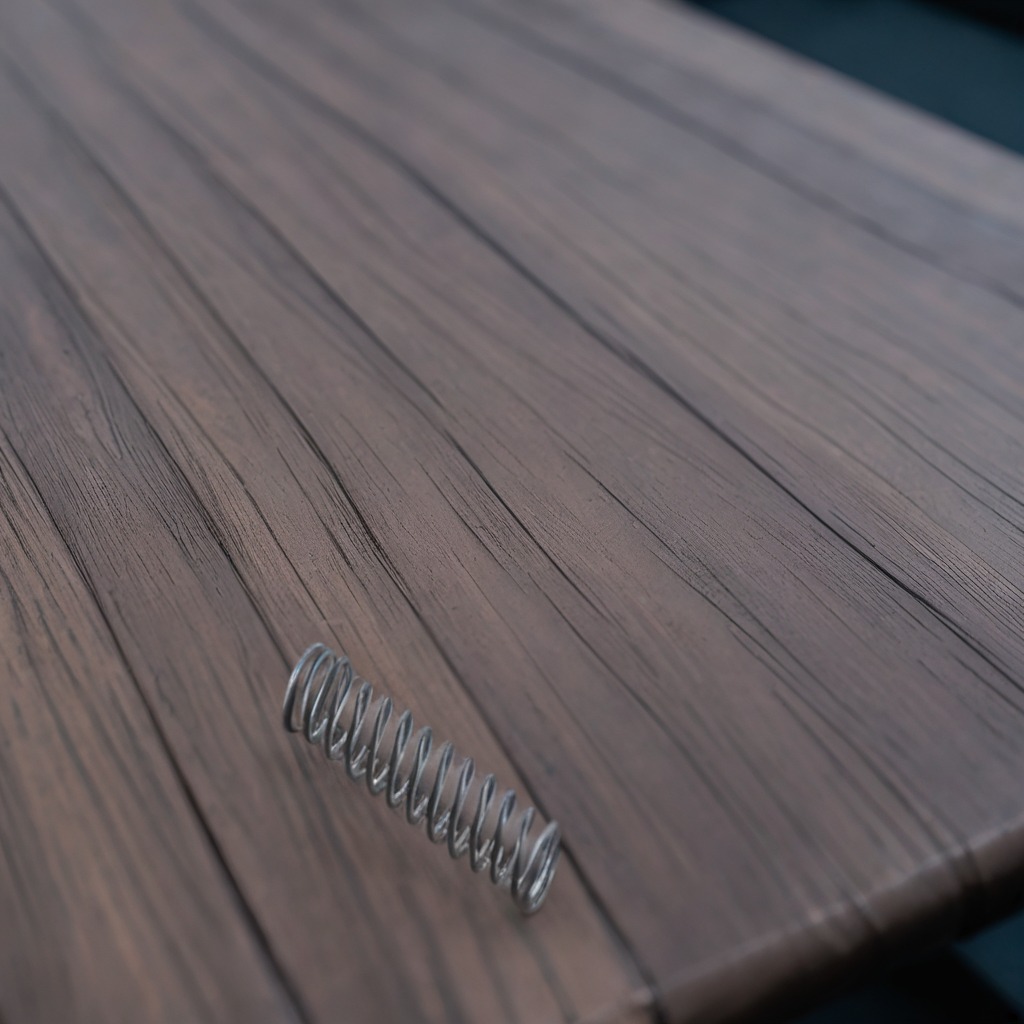
A coiled metal spring lies on a table in a garage.